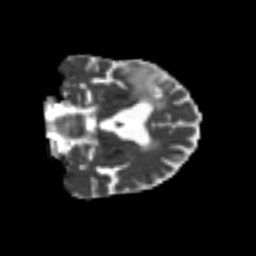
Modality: MD
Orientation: coronal
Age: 76
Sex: female
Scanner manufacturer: siemens
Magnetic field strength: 3 T
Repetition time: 4.987 s
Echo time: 0.0792 s